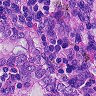
Metastatic tissue present: yes